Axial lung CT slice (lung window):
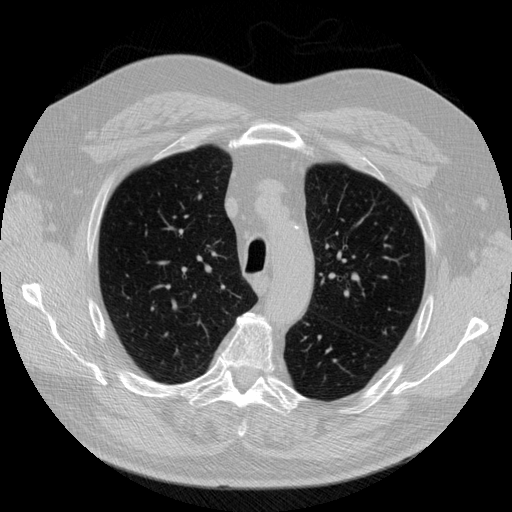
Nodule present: no